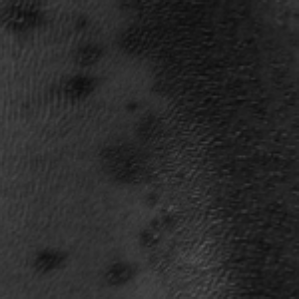
Label: frost